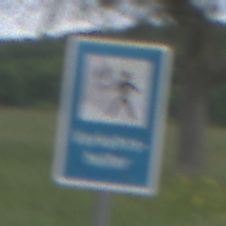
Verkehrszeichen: Verkehrshelfer
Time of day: Midday
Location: Outdoor (RoadRail)
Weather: PartlyCloudy
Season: NotSpecified
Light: Natural